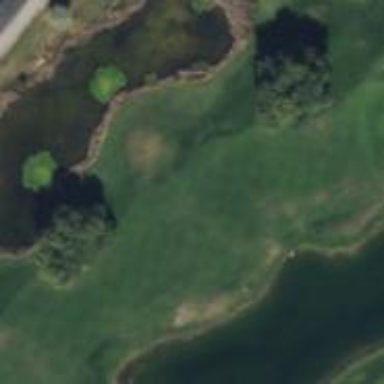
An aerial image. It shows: Golf fairway surrounded by grass.